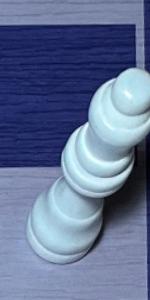
Label: Queen_White